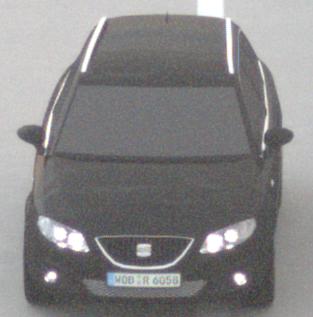
Make: SEAT
Model: Exeo ST 1.6
Detailed model: Exeo (3R) ST
Model produced from: 2010/05
Model produced until: 2010/08
Doors: 5
Color: black
Road condition: dry road
Daytime: night
Contrast: low contrast